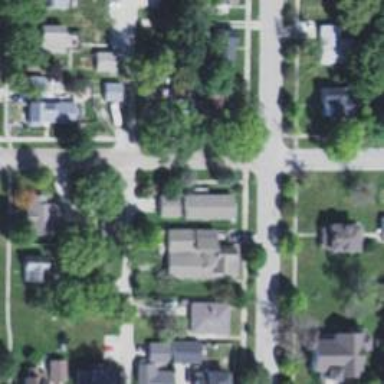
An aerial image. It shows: Alley classified as service road.